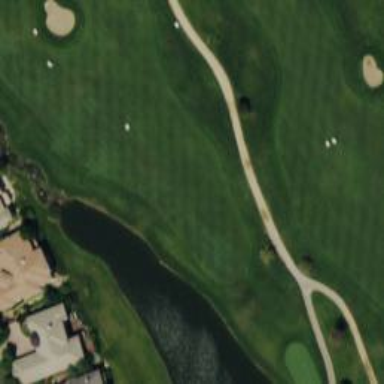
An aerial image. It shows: Golf hole for the sport of golf.